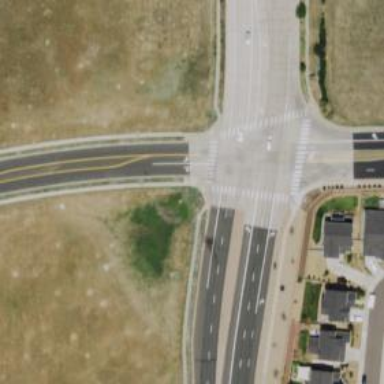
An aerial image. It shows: Marked crossing on the road.